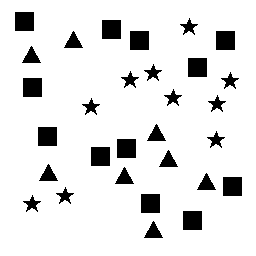
Squares: 12
Triangles: 8
Stars: 10
Total shapes: 30